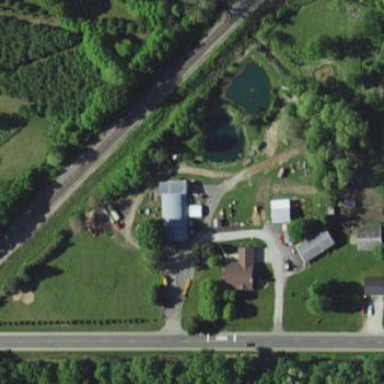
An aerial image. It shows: Farmyard area.